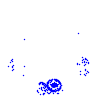
Particle: electron